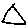
Label: triangle